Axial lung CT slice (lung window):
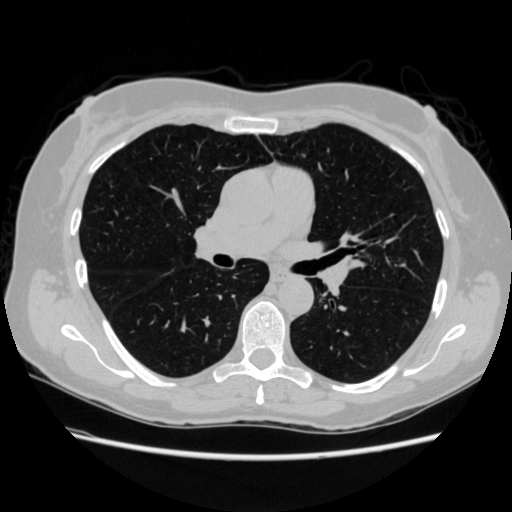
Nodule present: no